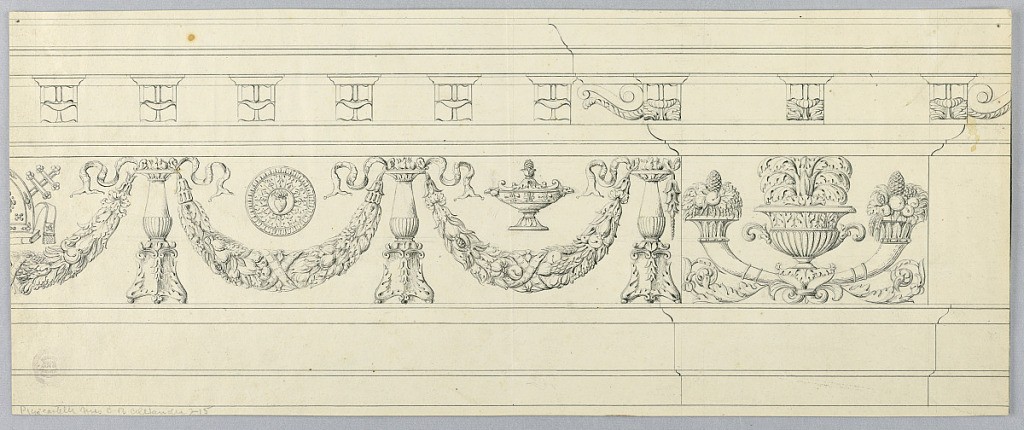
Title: Design for a Frieze
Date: early 19th–mid- 19th century
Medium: Pencil, pen and ink on paper
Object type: Drawing
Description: Horizontal rectangle showing entablature with consoles below the cornice. In the frieze, festoons are supported by candelabra. Above them, a terrine and a roundel with flaming heart at center. At left, a half drawn mitre, book and archbishop cross rod. At right, above a suggested pilaster, a vase with cornucopia.